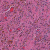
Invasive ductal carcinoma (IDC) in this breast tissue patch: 0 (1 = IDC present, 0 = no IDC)